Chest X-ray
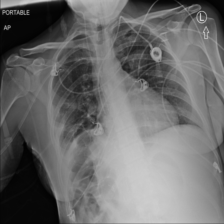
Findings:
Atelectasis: negative
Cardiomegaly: negative
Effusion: negative
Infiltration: negative
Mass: negative
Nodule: negative
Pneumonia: negative
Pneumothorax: negative
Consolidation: negative
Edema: negative
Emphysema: negative
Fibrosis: negative
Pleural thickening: negative
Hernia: negative